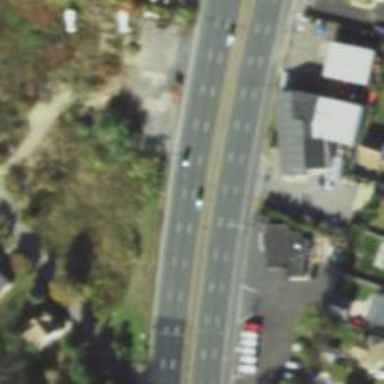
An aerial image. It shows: Trunk highway.